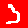
Digit: 3